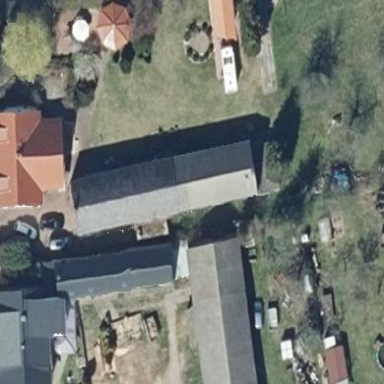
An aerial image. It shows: Building with gabled roof oriented along and colored grey.